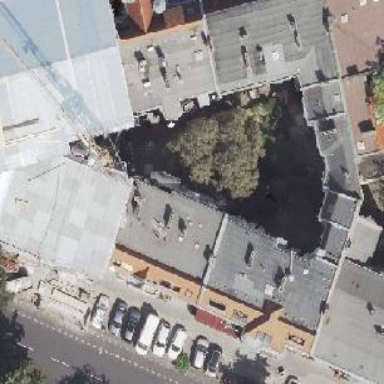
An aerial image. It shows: Apartments building with saltbox roof shape.